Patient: sex F, age 59
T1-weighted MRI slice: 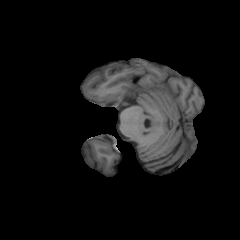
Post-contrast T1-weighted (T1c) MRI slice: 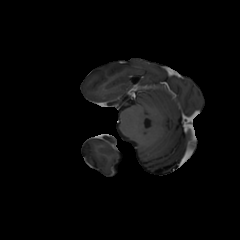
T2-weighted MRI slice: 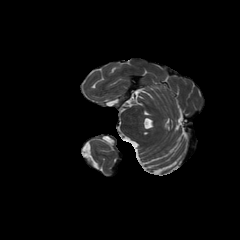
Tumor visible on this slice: no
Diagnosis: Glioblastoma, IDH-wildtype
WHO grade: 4